Question: I'm creating a table in a rmarkdown/html document and it's inadvertently changing cell values to an ordered list when in the format of for example (123). An example is below. Any help would be most welcomed.

'''
---
output: html_document
---
df <-
data.frame(
col1 = c("a", "b"),
col2 = c("(123)", "(61)"),
stringsAsFactors = FALSE
)
knitr::kable(
df,
format = "html",
align = c('lr')
)
'''
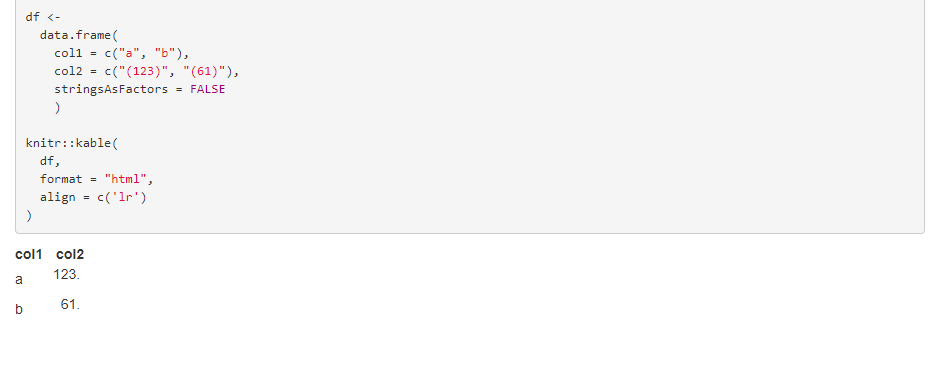
Answer: The values are recognized as markdown and pandoc thinks that '(123)' and '(61)' are list items. Try
'''
df <- data.frame(col1 = c("a", "b"),
col2 = c("(123)", "(61)"),
stringsAsFactors = F)
df$col2 <- gsub("\(", "&lpar;", df$col2)
df$col2 <- gsub("\)", "&rpar;", df$col2)
'''
to replace the parenthesis by their HTML <URL>.
'stringsAsFactors = F' is the new default in R > 4.0